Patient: sex F, age 56
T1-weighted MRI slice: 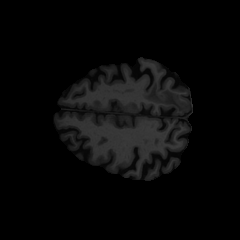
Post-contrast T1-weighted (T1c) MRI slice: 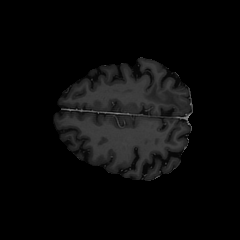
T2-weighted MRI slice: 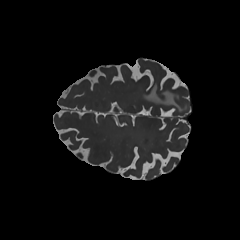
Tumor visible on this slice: yes
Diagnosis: Glioblastoma, IDH-wildtype
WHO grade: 4